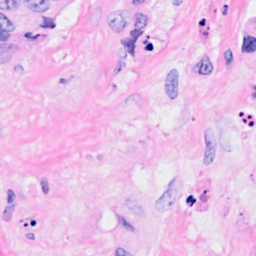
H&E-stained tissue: Breast